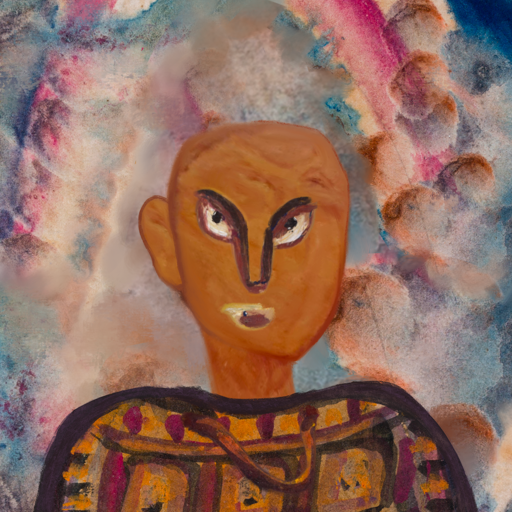
Background: Rupkatha, Head And Neck Front: Pious_Lady, Face Front: After_Raid, Bust: Doll, Hair Front: Blank, Head Accessory: Blank, Second Necklace: Comrade, Necklace: Blank, Baby: Blank